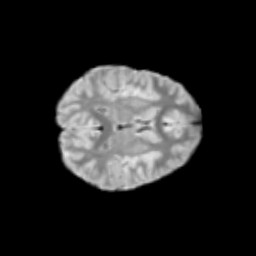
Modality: T2w
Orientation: axial
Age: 11
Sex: female
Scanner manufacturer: siemens
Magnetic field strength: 3 T
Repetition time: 3.8 s
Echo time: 0.07 s